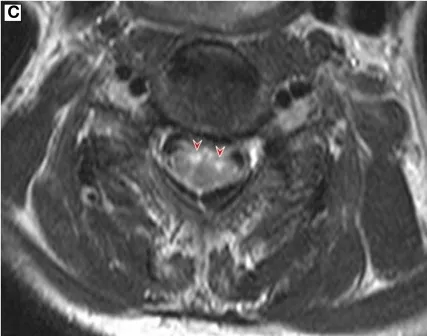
(B,C) Follow-up T2-weighted MRI 9 weeks later revealed a less homogenous hyperintense filiform signal in the anterior region of the cervicothoracic cord and circumscribed medullar atrophy in the sagittal plane (red arrowheads). The axial MRI is at the C5 level and demonstrates bilateral hyperintensive signals involving the anterior horns of both sides (owl's eye appearance, red arrowheads).
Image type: radiology (mri)